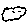
Label: cloud